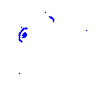
Particle: electron